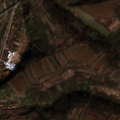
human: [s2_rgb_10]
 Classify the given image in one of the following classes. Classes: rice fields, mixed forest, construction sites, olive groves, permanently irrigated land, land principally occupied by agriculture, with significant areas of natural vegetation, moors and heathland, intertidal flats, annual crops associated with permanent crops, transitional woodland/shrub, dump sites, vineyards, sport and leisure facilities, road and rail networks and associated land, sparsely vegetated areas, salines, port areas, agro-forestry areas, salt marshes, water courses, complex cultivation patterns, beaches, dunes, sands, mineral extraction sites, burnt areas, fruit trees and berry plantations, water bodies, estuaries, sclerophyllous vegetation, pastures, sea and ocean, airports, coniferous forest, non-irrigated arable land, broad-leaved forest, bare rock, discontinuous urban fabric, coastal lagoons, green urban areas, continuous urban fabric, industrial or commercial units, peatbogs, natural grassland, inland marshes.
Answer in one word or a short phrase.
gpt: discontinuous urban fabric, non-irrigated arable land, complex cultivation patterns, land principally occupied by agriculture, with significant areas of natural vegetation, broad-leaved forest